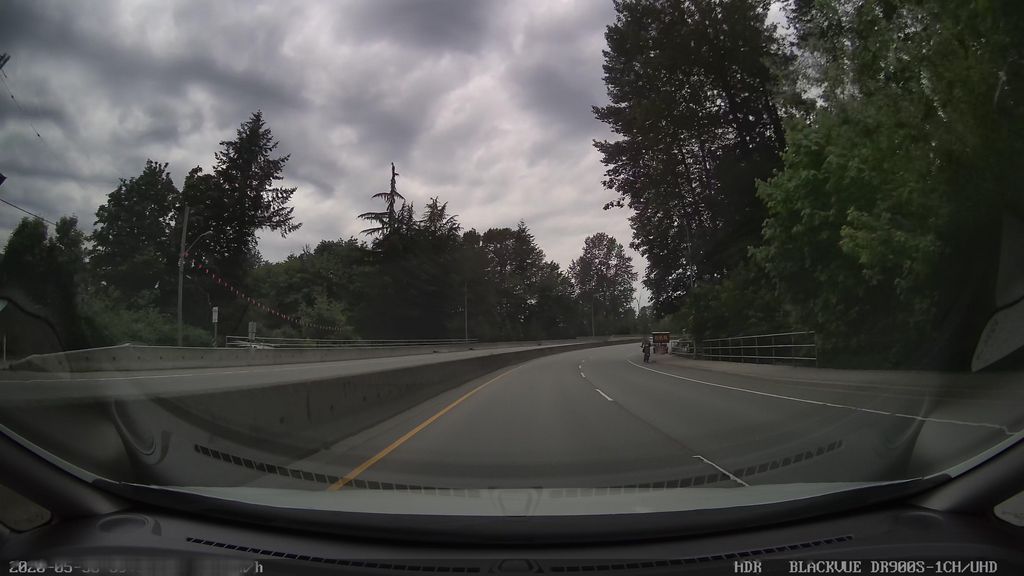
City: vancouver